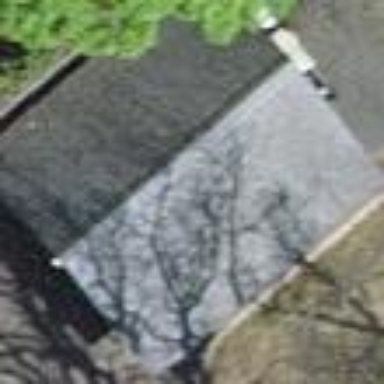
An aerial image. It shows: Garage.